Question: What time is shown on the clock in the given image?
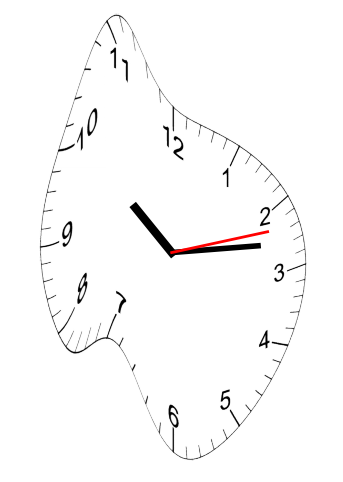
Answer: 10:13:12